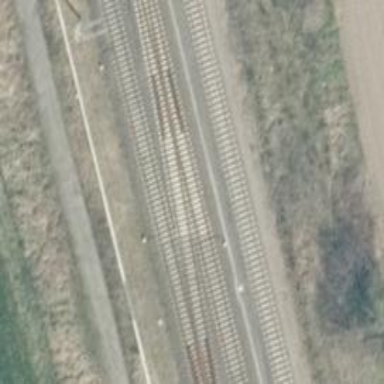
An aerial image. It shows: Railway track with contact lines for electrification.